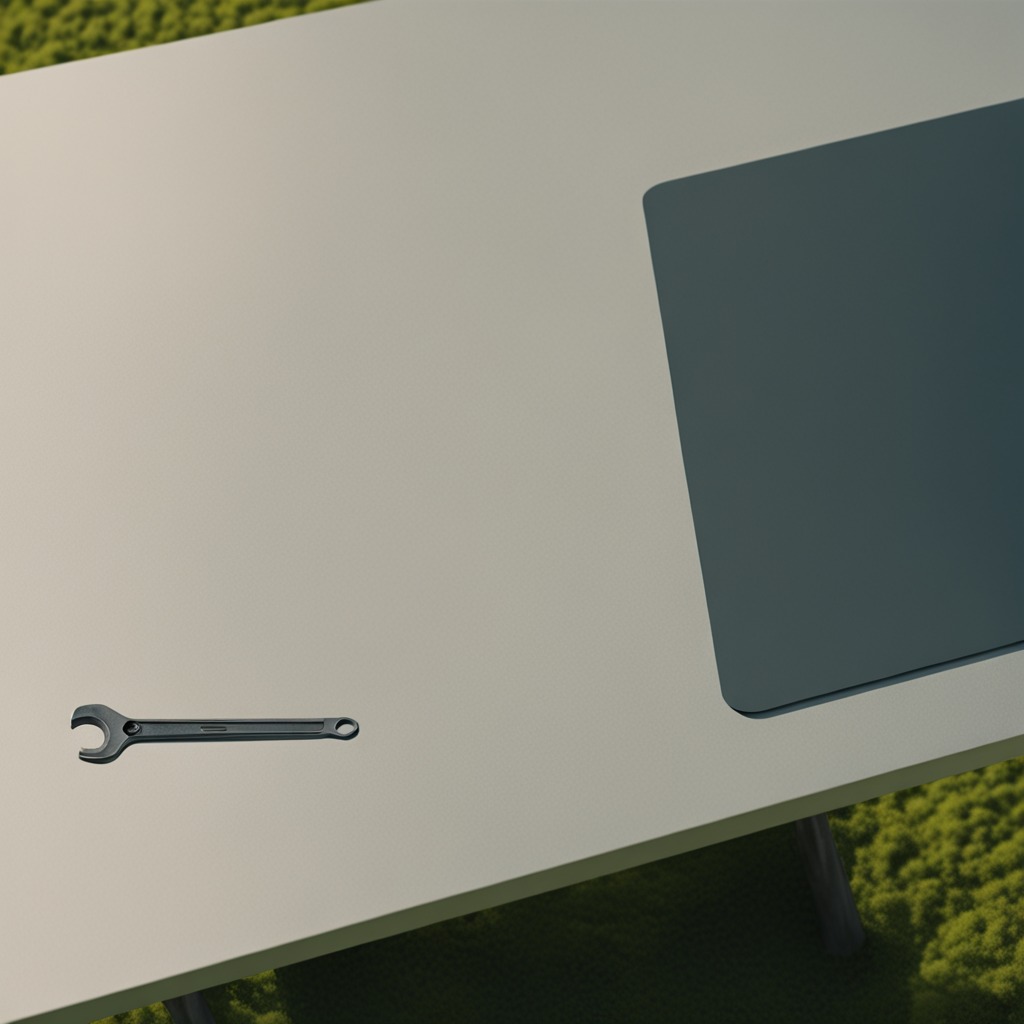
An wrench is lying on a textured surface in a temporary outdoor tool station.